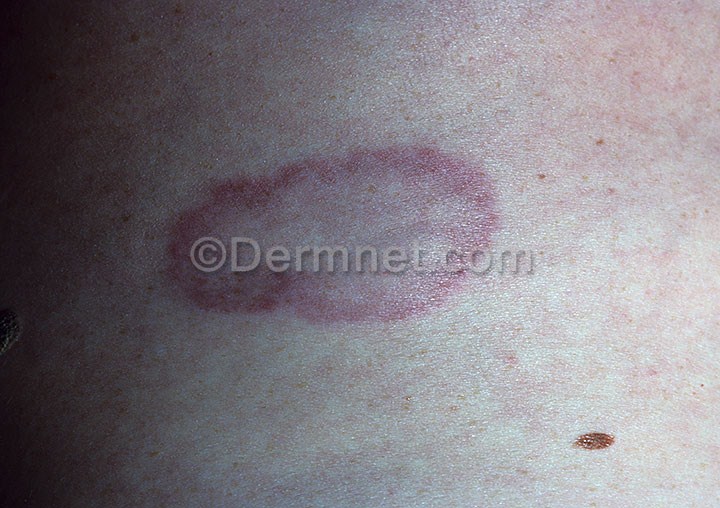
Disease: Systemic Disease